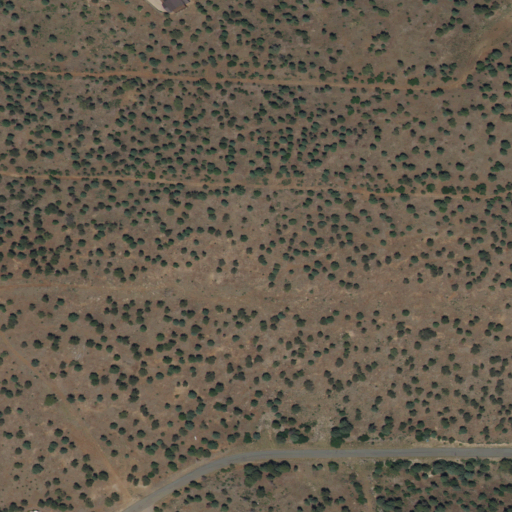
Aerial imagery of mountain in New Mexico named Dude Mesa containing evergreen forest and open development